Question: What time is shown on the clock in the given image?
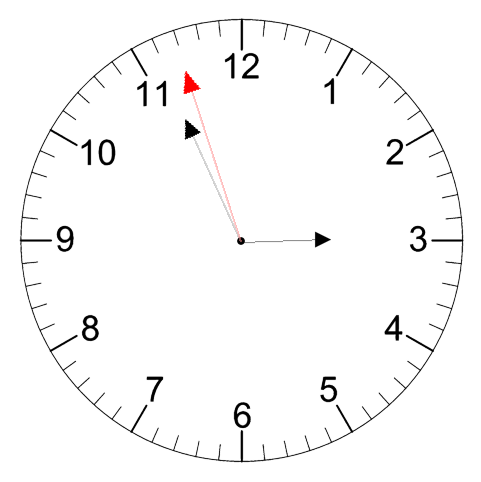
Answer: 02:55:57